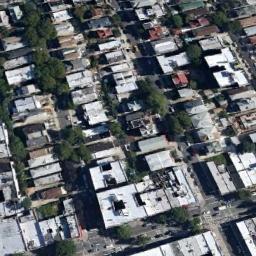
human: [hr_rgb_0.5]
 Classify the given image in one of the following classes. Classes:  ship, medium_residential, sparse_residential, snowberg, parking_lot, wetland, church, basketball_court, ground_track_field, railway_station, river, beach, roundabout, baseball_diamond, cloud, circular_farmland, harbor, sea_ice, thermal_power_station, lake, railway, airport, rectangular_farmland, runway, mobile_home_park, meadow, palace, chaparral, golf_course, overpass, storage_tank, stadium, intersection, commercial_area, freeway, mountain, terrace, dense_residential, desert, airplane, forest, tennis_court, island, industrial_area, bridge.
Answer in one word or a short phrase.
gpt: dense_residential